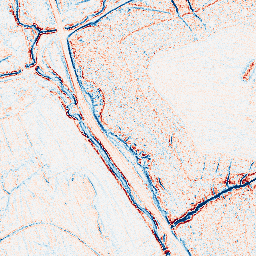
Category: edge_preserving
Decomposition family: anisotropic_diffusion
Decomposition parameters: iterations: 5
kappa: 100
gamma: 0.1
Upsampling method: sinc_blackman
Upsampling parameters: scale: 2
kernel_size: 16
Upsampling scale: 2